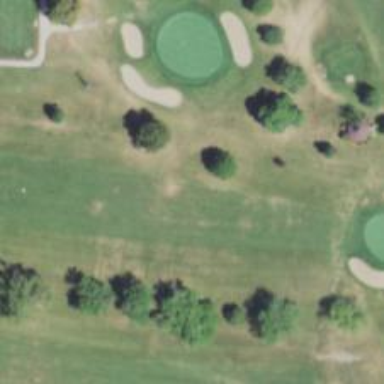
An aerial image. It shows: Golf hole.